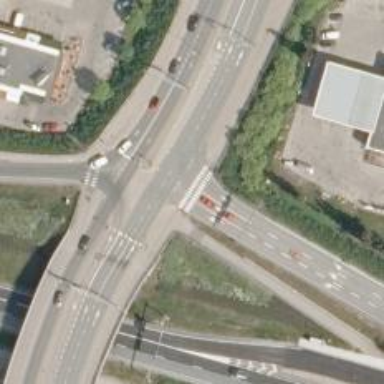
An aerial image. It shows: Trunk link road with asphalt surface.